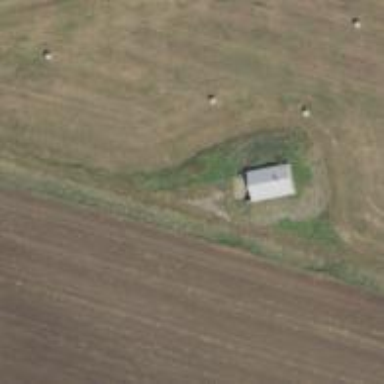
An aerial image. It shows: Military bunker.